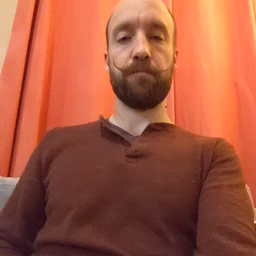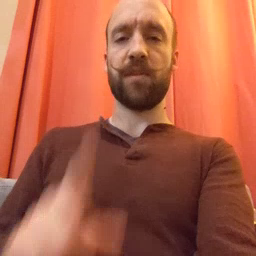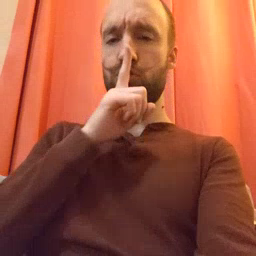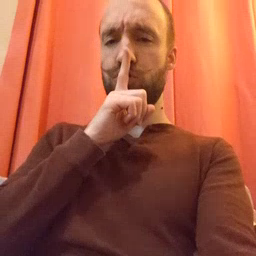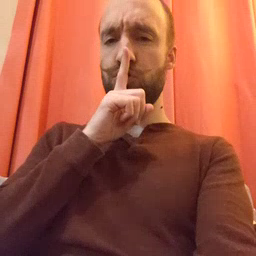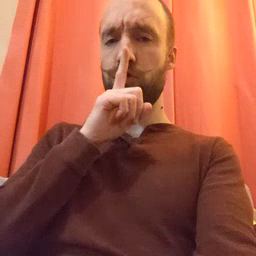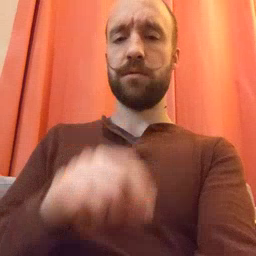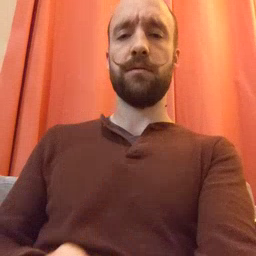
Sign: shhh